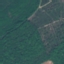
Land use / land cover: Forest